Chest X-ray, PA view. Patient: 52 years old, sex F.
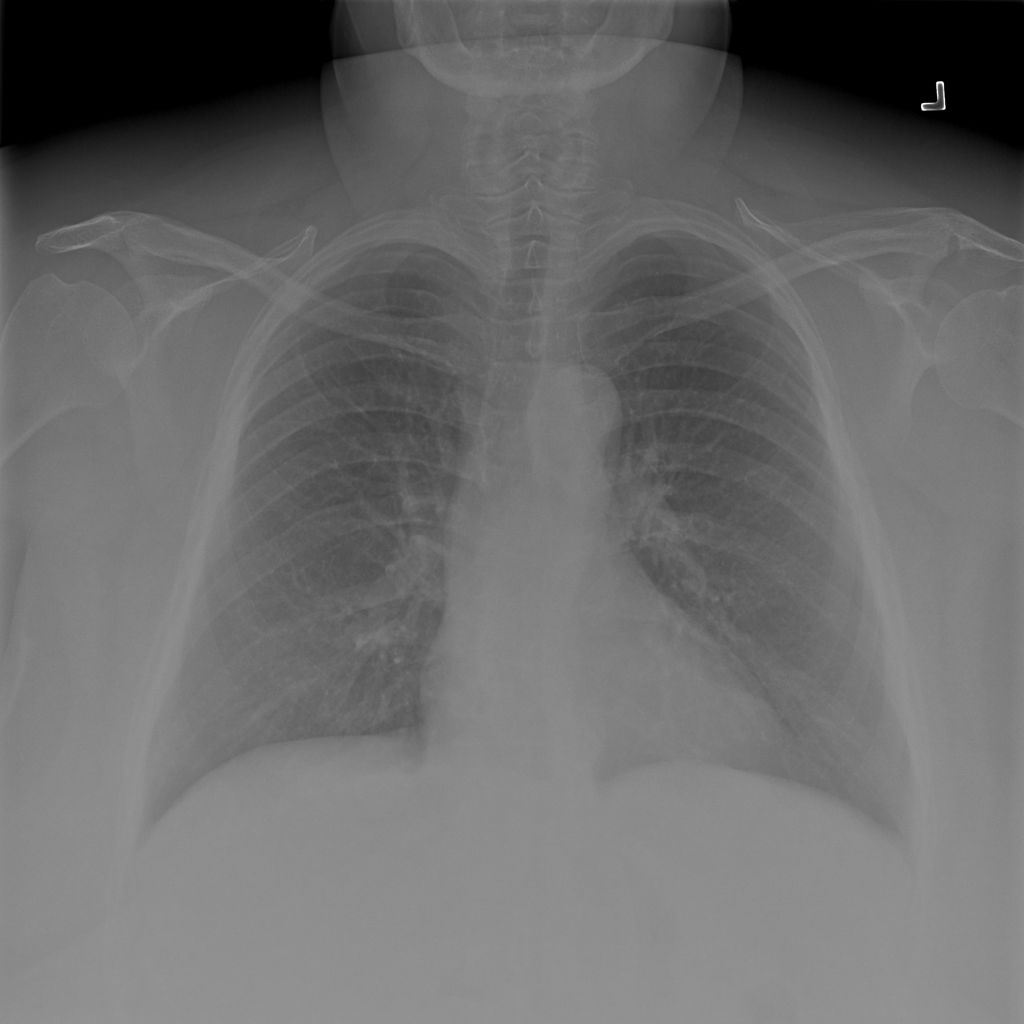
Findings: No Finding